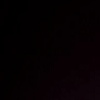
Label: space